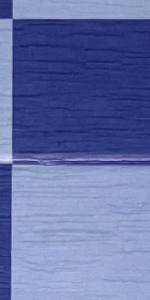
Label: Empty